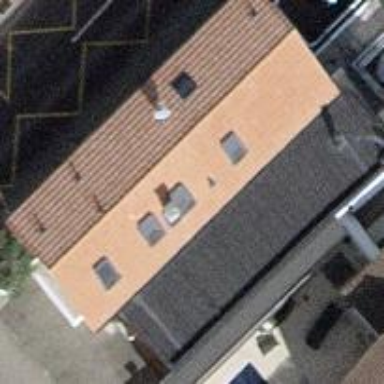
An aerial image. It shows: Semi-detached house.